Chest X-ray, PA view. Patient: 51 years old, sex F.
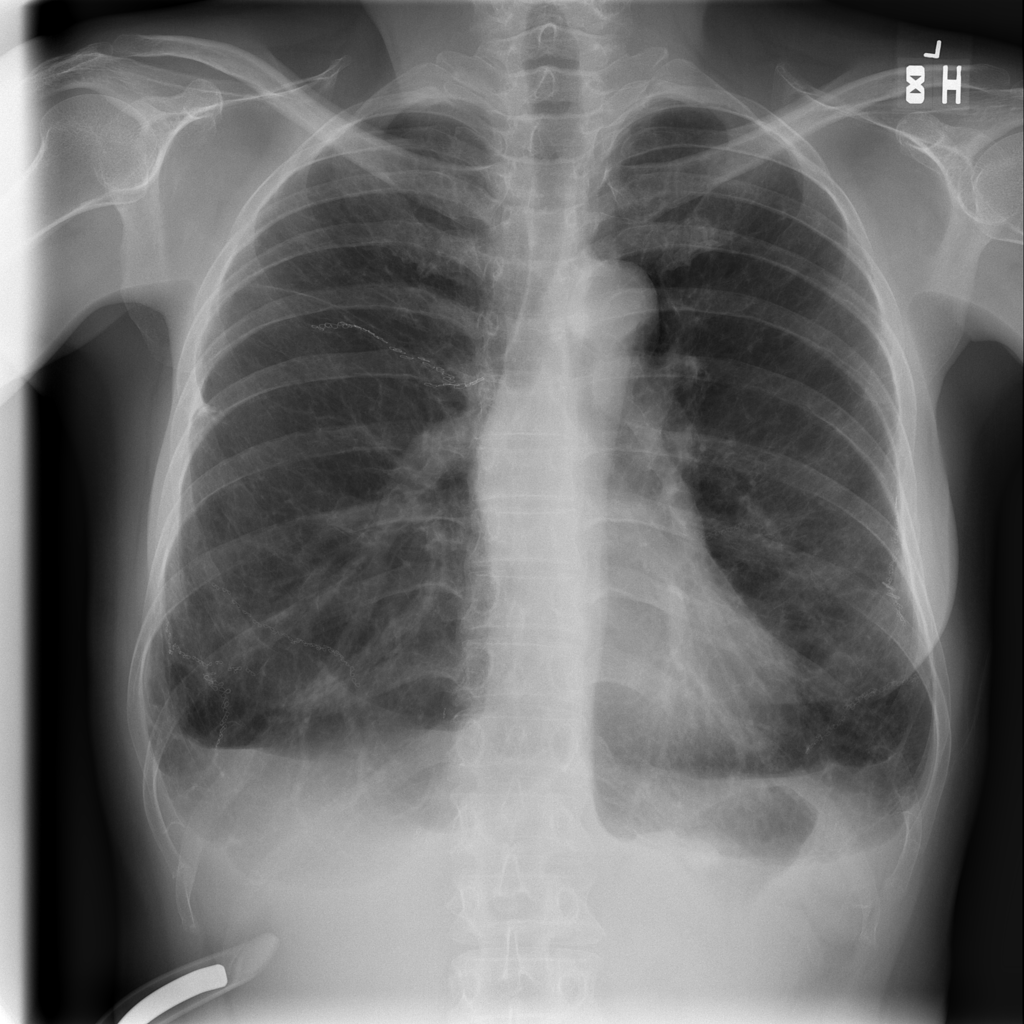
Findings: No Finding